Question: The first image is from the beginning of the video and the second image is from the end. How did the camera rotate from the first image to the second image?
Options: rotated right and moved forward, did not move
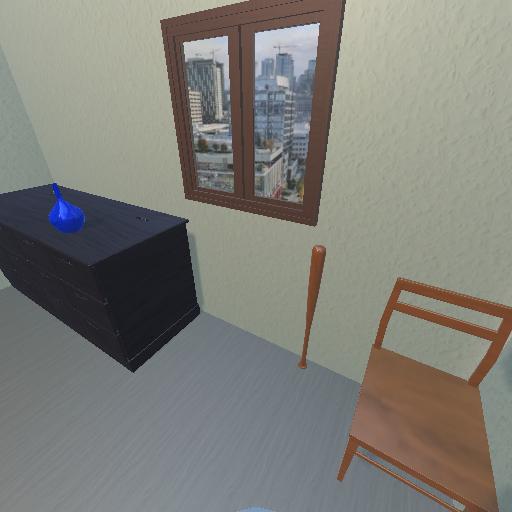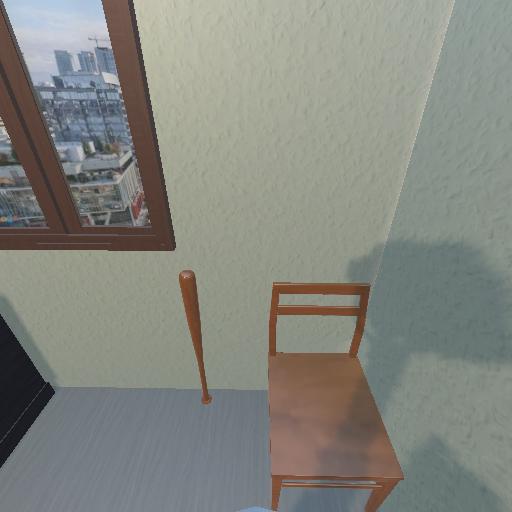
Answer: rotated right and moved forward